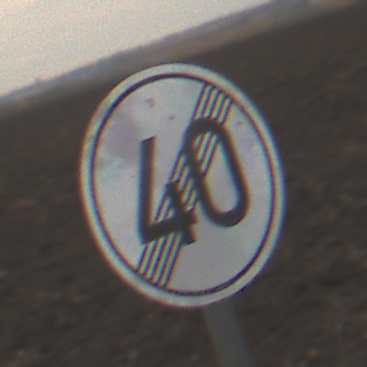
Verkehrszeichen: EndeGeschwindigkeit40
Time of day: MorningAfternoon
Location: Outdoor (Nature)
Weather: Overcast
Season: NotSpecified
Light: Natural